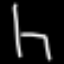
Label: chair